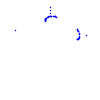
Particle: proton